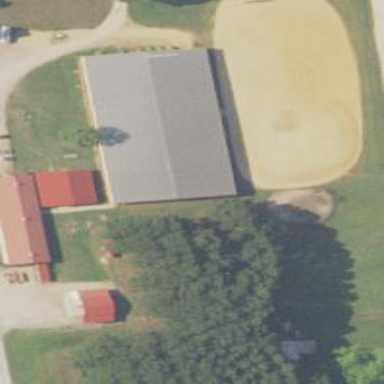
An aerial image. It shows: Riding hall.